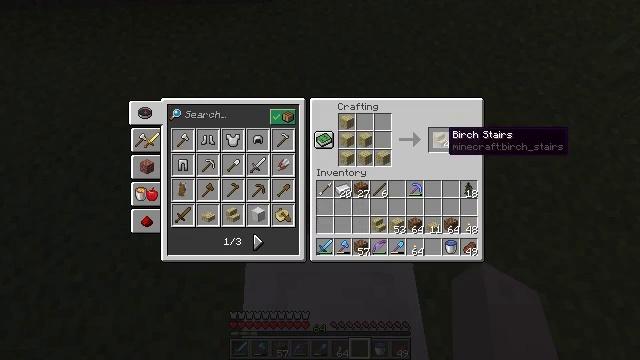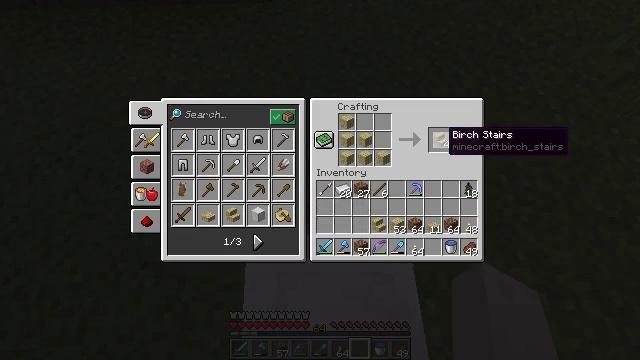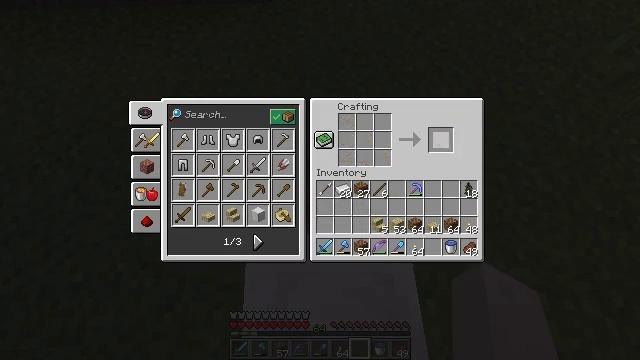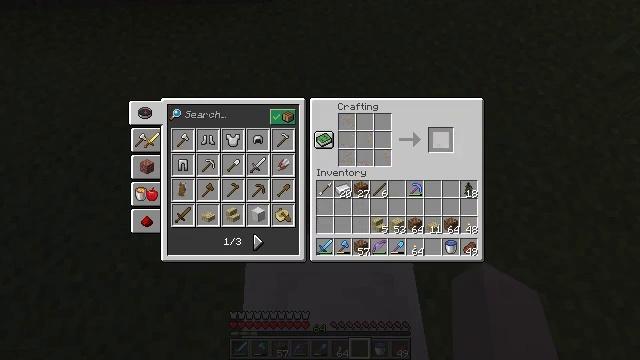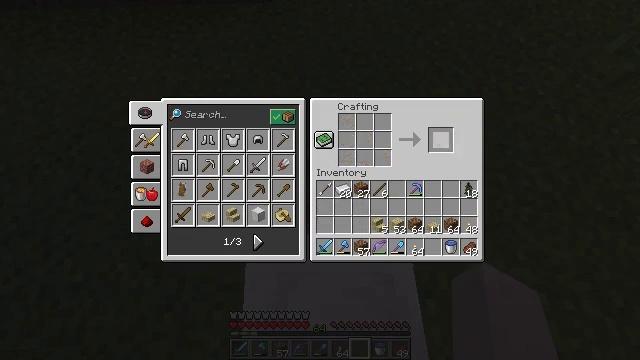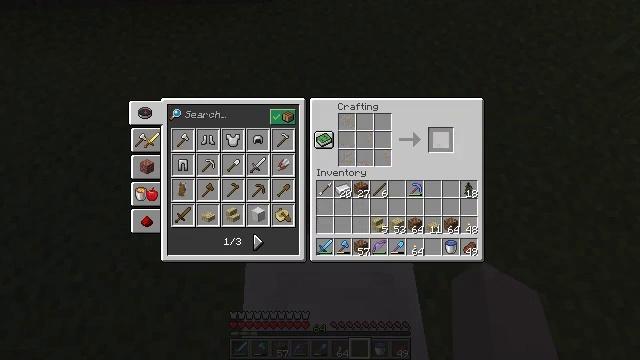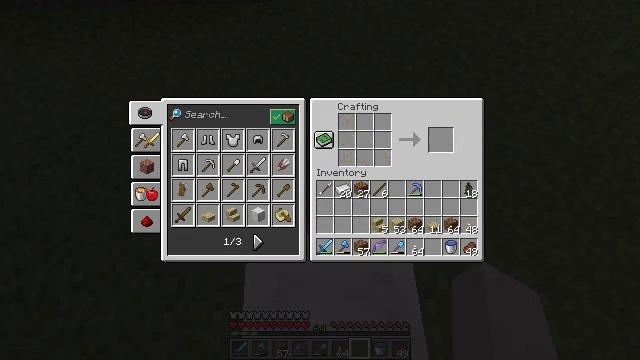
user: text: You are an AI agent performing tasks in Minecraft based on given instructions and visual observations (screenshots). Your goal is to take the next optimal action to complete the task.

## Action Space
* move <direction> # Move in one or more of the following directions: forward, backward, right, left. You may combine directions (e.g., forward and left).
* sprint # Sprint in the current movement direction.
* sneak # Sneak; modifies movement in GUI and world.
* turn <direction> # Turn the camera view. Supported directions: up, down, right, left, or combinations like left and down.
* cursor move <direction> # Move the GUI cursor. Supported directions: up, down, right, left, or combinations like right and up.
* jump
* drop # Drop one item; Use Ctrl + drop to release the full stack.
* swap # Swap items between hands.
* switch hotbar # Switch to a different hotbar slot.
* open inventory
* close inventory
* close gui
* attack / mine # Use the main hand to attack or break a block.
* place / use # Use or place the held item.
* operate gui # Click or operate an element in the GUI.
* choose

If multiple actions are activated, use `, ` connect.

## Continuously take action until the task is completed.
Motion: motion action
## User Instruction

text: Craft birch stairs.
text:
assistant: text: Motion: sneak
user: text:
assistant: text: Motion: sneak, attack / mine
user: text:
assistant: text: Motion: sneak, attack / mine
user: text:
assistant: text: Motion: sneak
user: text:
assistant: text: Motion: sneak
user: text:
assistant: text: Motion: turn down
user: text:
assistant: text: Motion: no_op